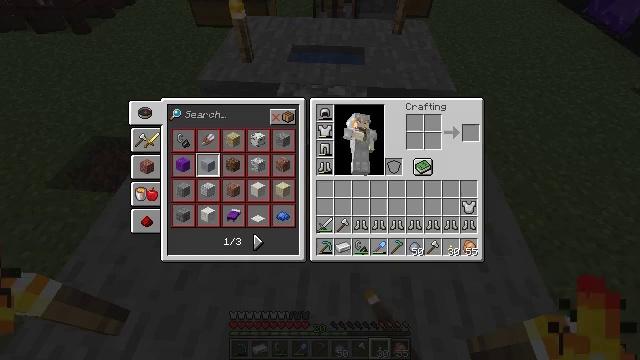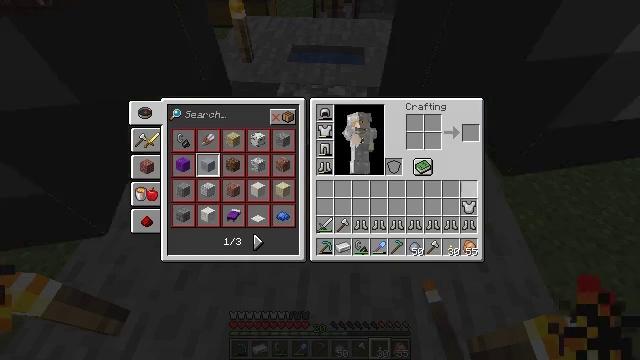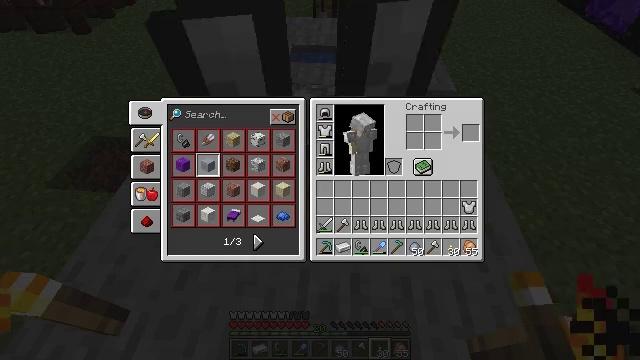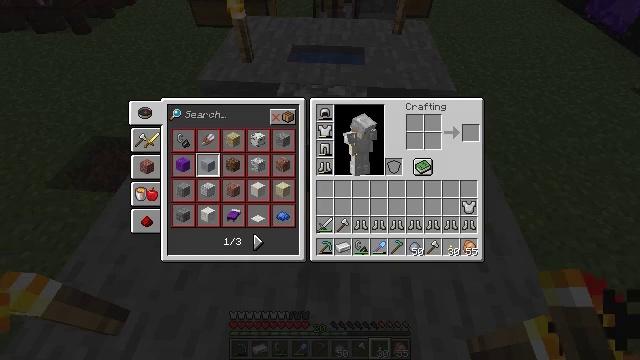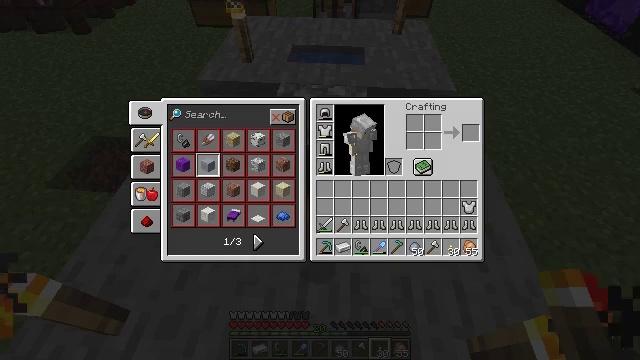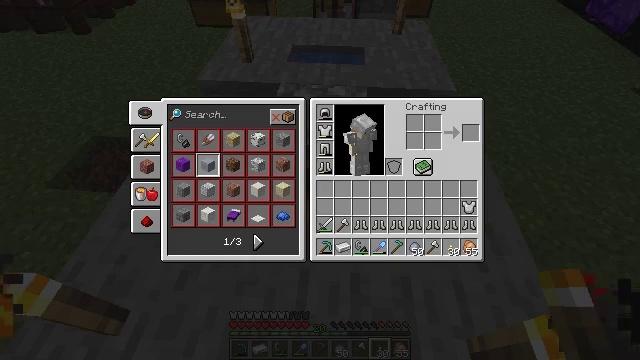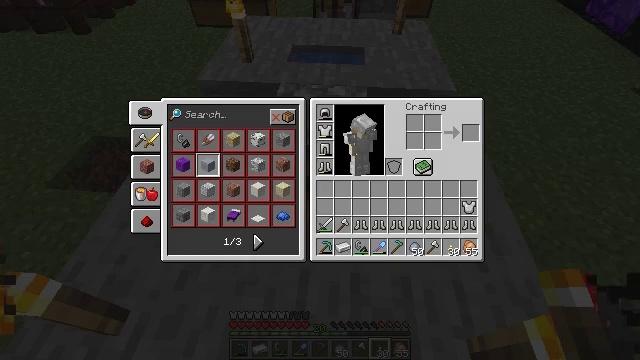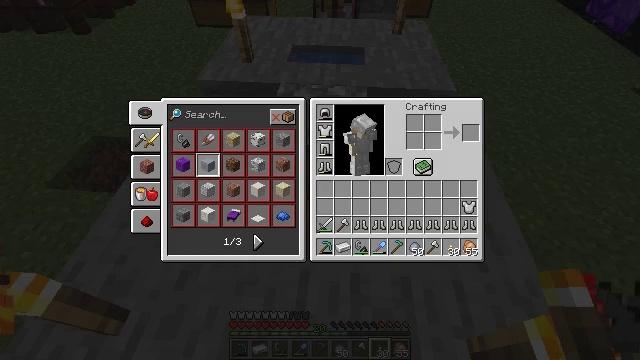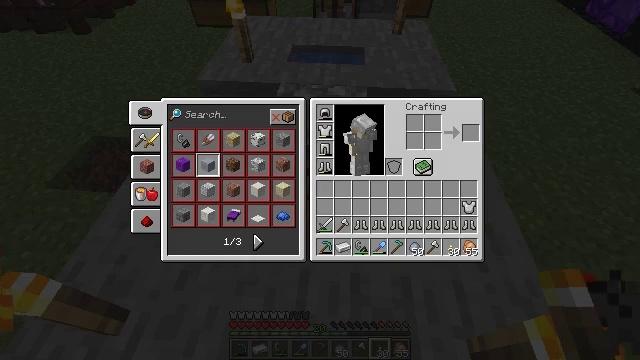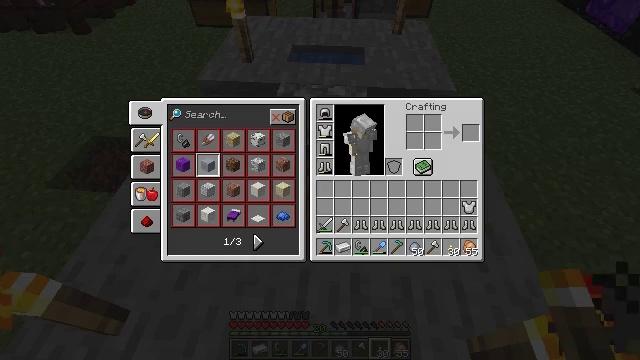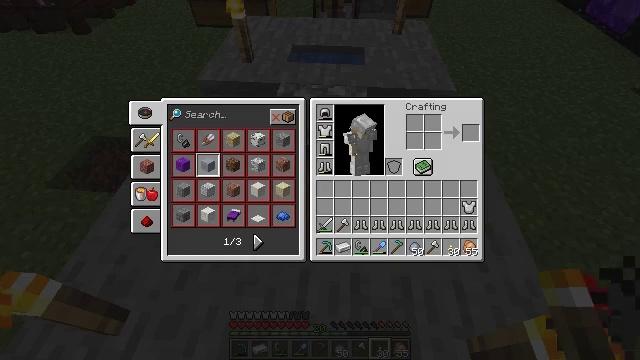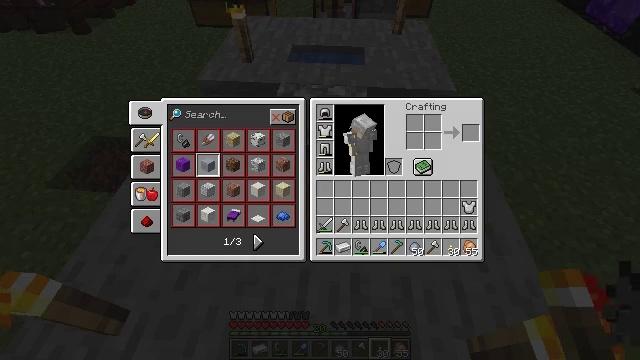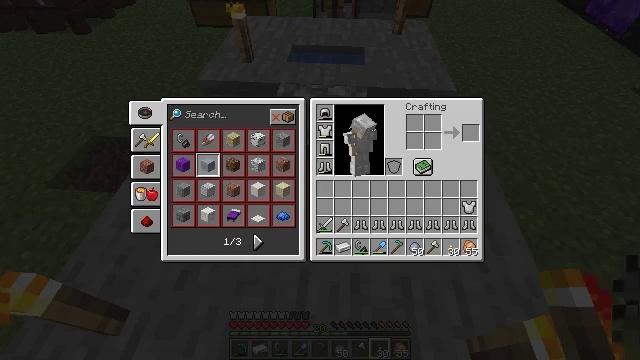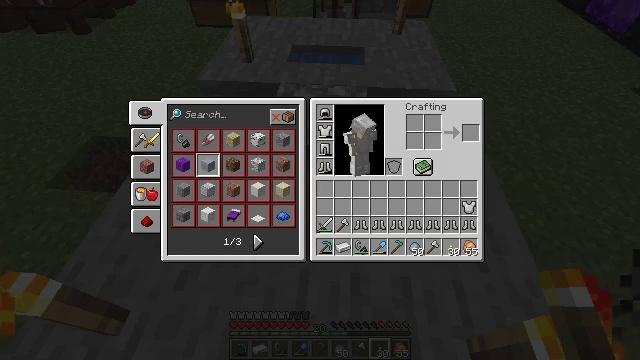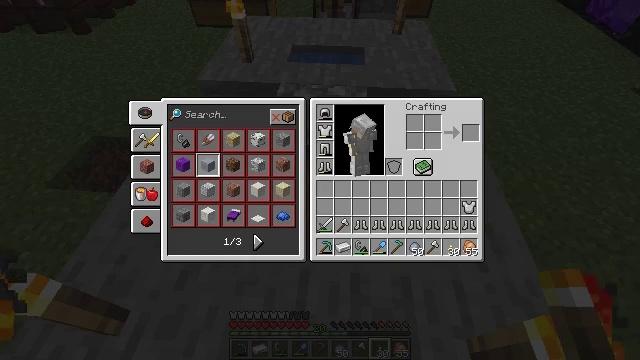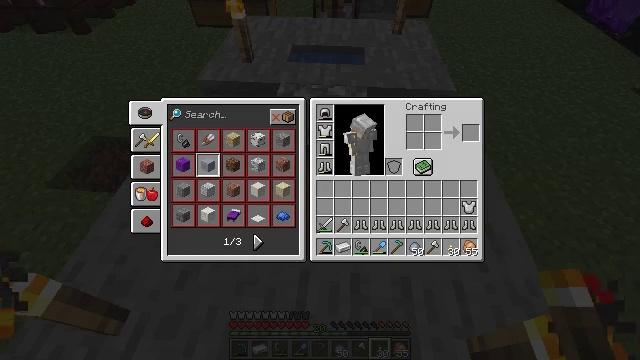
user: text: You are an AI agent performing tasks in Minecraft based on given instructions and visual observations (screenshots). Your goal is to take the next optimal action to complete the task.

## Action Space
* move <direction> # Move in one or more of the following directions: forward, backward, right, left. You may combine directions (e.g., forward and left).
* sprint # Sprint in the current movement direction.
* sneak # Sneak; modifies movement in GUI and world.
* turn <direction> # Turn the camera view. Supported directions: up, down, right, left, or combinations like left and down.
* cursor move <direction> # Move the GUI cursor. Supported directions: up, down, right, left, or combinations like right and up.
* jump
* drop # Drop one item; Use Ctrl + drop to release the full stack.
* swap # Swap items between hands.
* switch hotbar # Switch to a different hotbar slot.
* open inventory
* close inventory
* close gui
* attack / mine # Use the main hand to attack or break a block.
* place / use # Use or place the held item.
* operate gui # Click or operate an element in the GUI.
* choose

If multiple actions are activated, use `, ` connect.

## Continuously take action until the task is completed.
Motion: motion action
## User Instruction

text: Drop an iron chestplate.
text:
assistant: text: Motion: turn right and down
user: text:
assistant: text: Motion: turn right and down
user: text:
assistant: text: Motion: no_op
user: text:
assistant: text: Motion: no_op
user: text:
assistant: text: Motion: no_op
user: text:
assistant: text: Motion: no_op
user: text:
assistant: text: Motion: no_op
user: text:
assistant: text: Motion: no_op
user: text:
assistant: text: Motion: no_op
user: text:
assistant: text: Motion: no_op
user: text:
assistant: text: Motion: no_op
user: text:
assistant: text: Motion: no_op
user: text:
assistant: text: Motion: no_op
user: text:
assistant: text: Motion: no_op
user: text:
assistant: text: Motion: turn left
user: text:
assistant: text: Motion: no_op
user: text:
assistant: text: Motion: no_op
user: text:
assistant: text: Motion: no_op
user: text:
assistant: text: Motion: no_op
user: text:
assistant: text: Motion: no_op
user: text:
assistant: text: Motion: no_op
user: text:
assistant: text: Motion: no_op
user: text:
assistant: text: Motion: attack / mine
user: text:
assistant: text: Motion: turn up, attack / mine
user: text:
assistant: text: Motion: turn left and up, attack / mine
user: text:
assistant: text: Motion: turn left and up
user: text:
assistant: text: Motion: turn up
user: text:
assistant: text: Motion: no_op
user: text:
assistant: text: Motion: attack / mine
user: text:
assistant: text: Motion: attack / mine